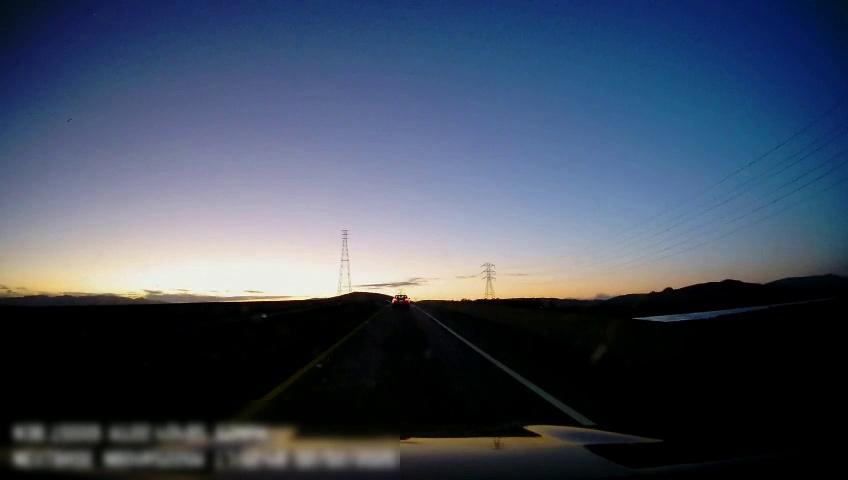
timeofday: Dusk/Dawn/Twilight
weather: Sunny
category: Drivable Space
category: Vehicles | Car
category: Lanes | Current Lane
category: Lanes | Current Lane